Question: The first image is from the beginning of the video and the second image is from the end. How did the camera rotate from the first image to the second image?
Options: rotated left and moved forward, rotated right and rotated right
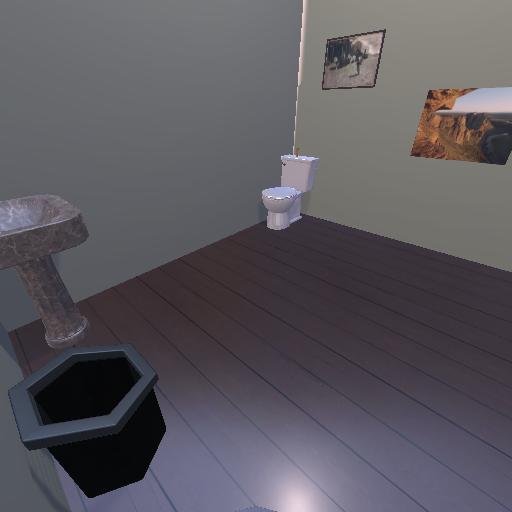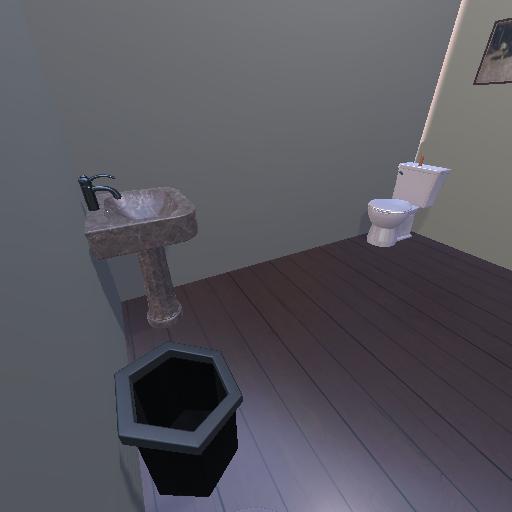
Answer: rotated left and moved forward